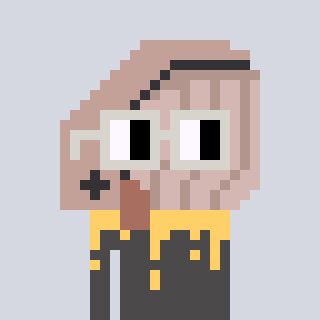
a pixel art character with square light gray glasses, a whale-shaped head and a grayscale-colored body on a cool background